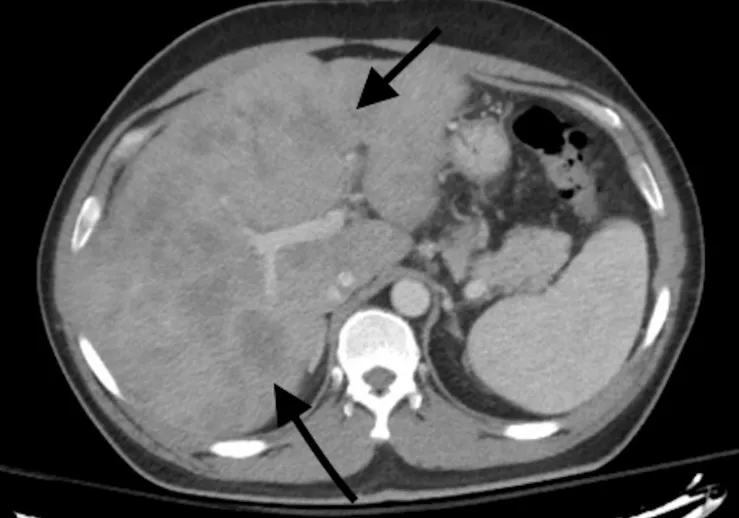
CT abdomen and pelvis with contrast, axial view, demonstrating diffuse liver metastases.
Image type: radiology (ct)